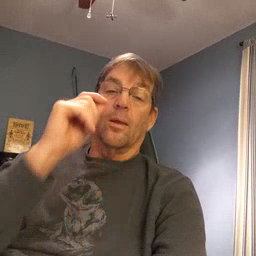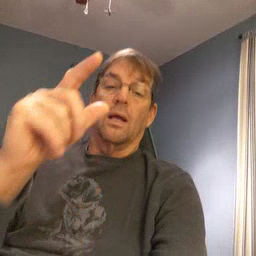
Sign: wake